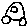
Label: car